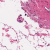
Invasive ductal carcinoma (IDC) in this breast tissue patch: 0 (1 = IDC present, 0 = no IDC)